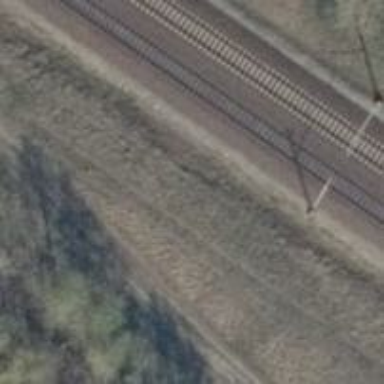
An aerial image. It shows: Track with grade 5 tracktype.